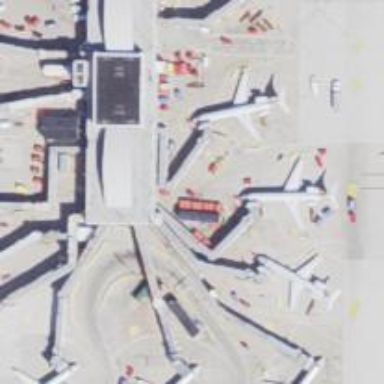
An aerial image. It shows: Airport gate.